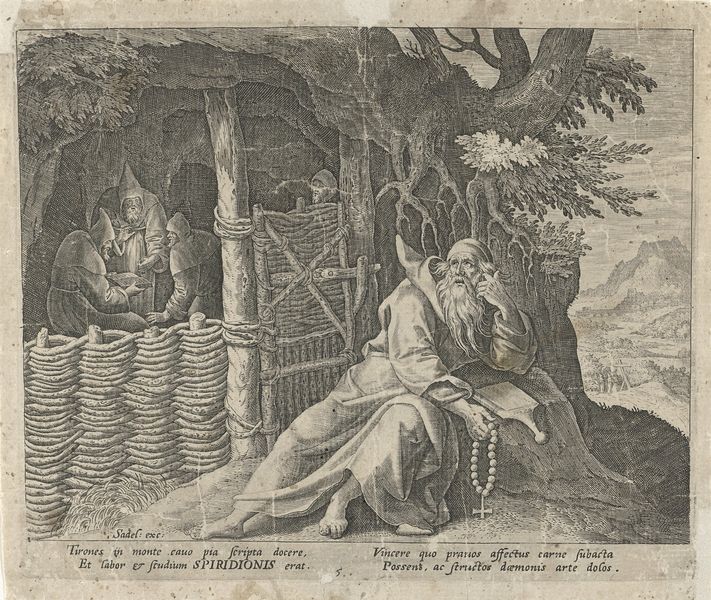
Titel: Spiridon van Cyprus als kluizenaar
Künstler: Johann (I) Sadeler
Standort: Amsterdam
Institution: Rijksmuseum
Schlagwörter: baum, berg, blätter, gott, mann, landschaft, holz, hüte, zaun, alt, höhle, wald, schrift, grafik, angst, tor, greis, buch, druck, buchseite, wurzeln, mönch, heiliger, zipfel, rosenkranz, kapuze, zauberer, bergarbeiter, spiridonis